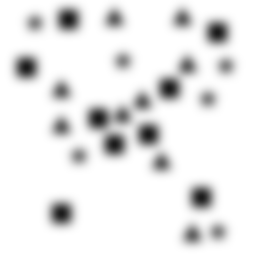
Squares: 9
Triangles: 9
Stars: 6
Total shapes: 24